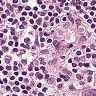
Metastatic tissue present: no